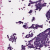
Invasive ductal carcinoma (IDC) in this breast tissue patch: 0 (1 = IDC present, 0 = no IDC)